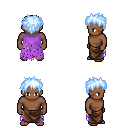
a pixel art fantasy rpg character, male body template, human, dark skin, maroon tattered cape, robe skirt, white cyan bedhead hairstyle, four views (front, back, left, right), 2x2 character sprite sheet, small pixel art, hard edges, no anti-aliasing